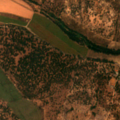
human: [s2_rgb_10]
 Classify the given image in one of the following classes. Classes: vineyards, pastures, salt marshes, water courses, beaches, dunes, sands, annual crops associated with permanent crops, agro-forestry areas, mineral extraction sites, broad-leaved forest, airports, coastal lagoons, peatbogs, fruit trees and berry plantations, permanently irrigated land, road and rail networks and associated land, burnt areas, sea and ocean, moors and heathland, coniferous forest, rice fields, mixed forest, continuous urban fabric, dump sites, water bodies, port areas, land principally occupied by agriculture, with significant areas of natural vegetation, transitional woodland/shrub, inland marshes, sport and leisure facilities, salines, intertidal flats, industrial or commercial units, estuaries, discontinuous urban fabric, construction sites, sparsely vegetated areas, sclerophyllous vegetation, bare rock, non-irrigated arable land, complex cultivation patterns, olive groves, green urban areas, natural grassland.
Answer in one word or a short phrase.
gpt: permanently irrigated land, agro-forestry areas, broad-leaved forest, transitional woodland/shrub